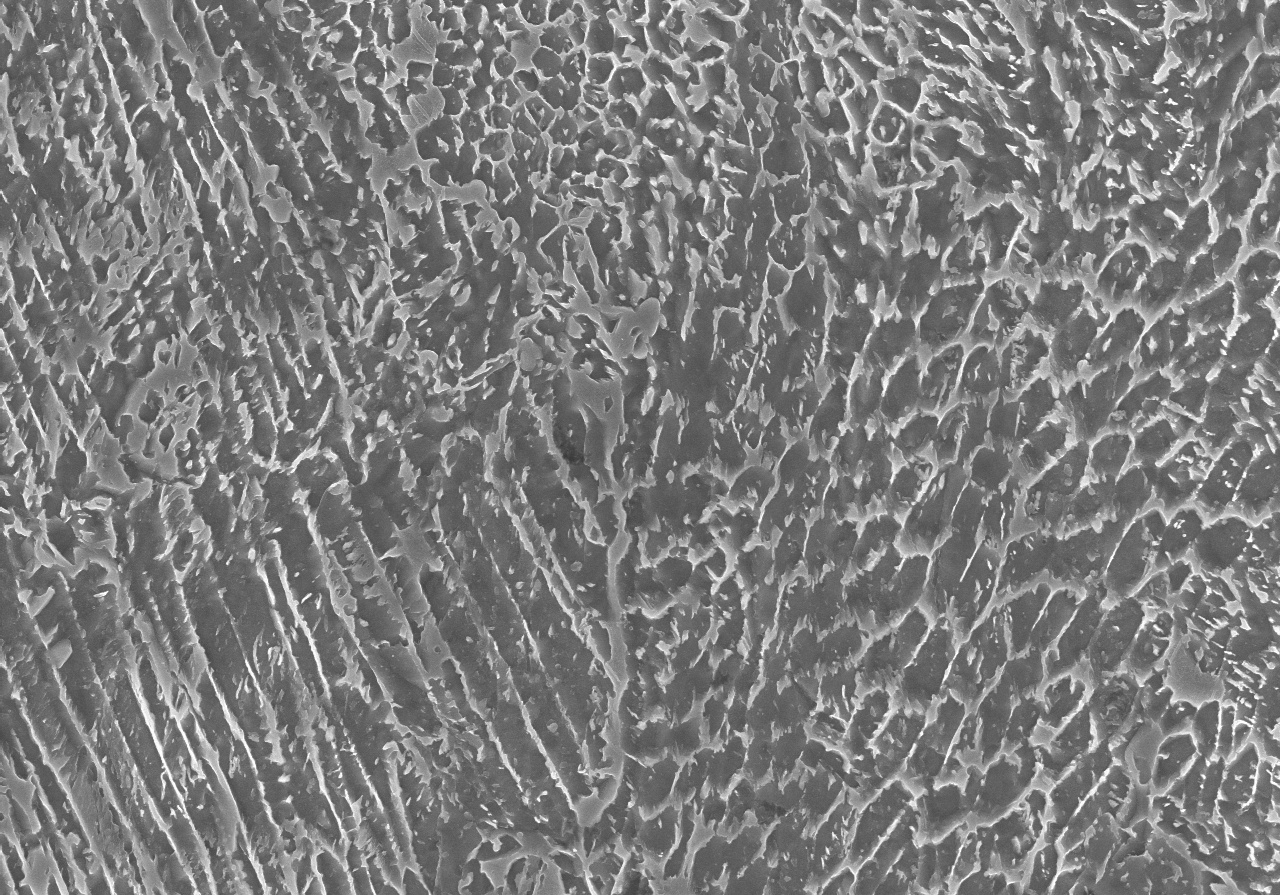
SEM micrograph, magnification: 5000x, scale bar: 10 µm
Phase areas (pixels) — Matrix: 466563; Austenite: 638916; Martensite/Austenite: 40121; Precipitate: 0; Defect: 0; total: 1145600